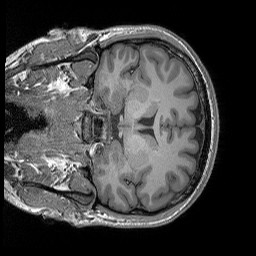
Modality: T1w
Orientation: coronal
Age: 23
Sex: male
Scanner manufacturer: siemens
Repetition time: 2.25 s
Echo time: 0.00302 s